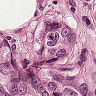
Metastatic tissue present: yes